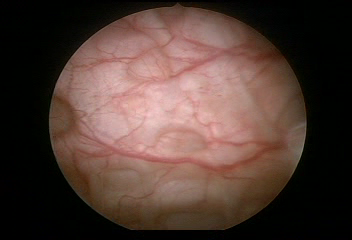
Modality: WLC
Class: Normal mucosa
Bladder cancer association: No